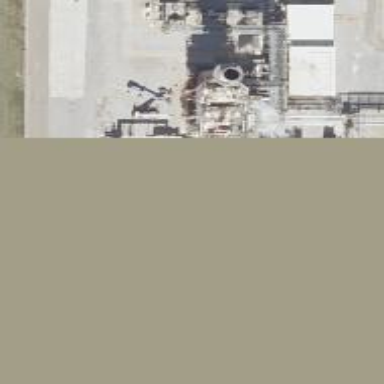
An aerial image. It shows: Gas turbine power generator.